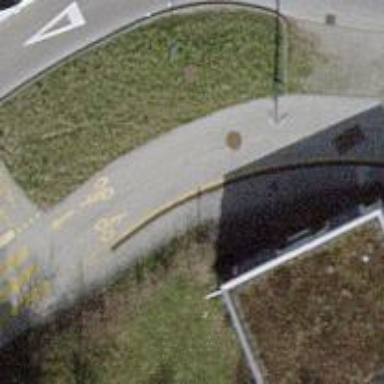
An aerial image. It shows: Asphalt cycleway with asphalt sidewalk.